Question: I notice the following in my Android SDK Manager (capture below):
'''
Broken Intel x86 Atom System Image, API 16
Broken Mips System Image, API 16
Broken ARM EABI v7a System Image, API 16
'''
Where should I store my System Image for the above in which folder inside android-sdk to get rid of the "Broken" error message?
---

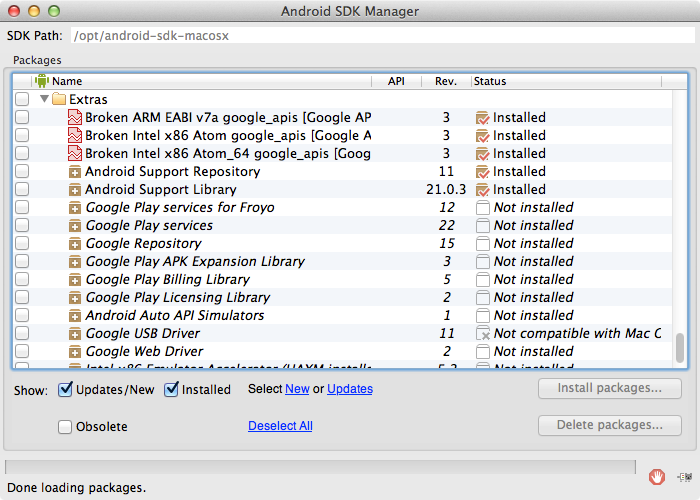
Answer: I realize that actually, I need to have the API 16 in my SDK manager, otherwise, the system images will broken.